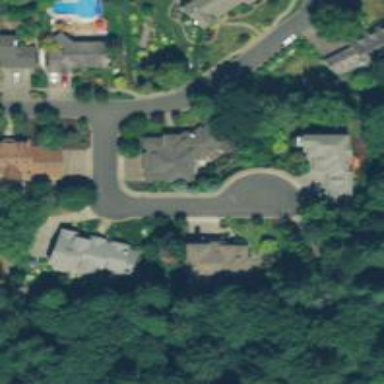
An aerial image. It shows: Residential road with sidewalk on the left.